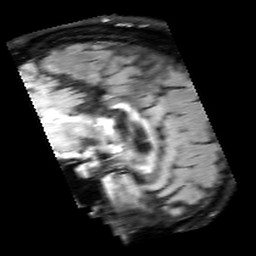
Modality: FLAIR
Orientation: sagittal
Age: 58
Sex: male
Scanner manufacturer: siemens
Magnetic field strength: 3 T
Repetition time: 9 s
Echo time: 0.099 s